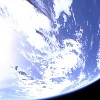
Label: cloud